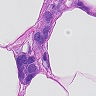
Metastatic tissue present: yes